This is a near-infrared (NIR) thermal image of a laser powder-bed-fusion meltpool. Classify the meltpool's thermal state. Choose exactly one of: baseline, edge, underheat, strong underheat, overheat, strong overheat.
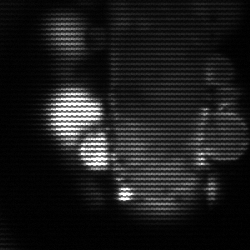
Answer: strong underheat